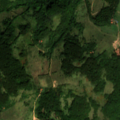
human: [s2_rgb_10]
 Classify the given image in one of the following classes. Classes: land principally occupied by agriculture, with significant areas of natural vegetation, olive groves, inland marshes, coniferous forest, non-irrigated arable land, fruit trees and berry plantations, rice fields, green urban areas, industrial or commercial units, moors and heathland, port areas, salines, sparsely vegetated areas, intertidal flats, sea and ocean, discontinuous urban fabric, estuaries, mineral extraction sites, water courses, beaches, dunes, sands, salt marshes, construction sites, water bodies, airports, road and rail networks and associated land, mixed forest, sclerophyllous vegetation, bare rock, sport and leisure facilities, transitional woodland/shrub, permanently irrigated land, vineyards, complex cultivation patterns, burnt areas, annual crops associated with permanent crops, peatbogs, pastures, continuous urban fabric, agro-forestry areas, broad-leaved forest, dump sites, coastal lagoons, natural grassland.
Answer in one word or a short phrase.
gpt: land principally occupied by agriculture, with significant areas of natural vegetation, broad-leaved forest, natural grassland